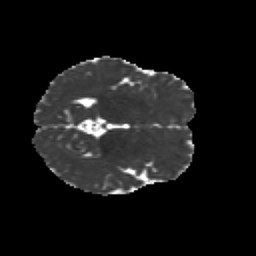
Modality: MD
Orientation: axial
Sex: female
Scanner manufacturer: siemens
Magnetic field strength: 3 T
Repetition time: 5 s
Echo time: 0.071 s